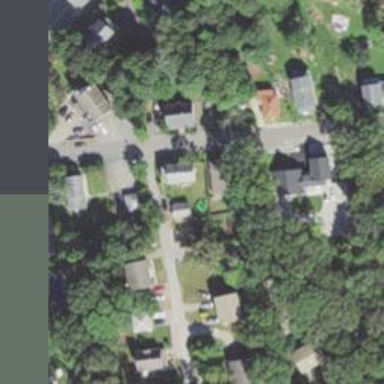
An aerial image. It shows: Residential driveway serving as service road.